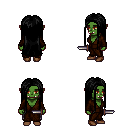
a pixel art fantasy rpg character, female body template, orc, green skin, brown robe, metal pants, black extra-long hairstyle, brown shoes, dagger, four views (front, back, left, right), 2x2 character sprite sheet, small pixel art, hard edges, no anti-aliasing